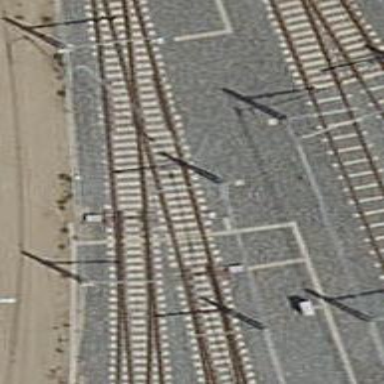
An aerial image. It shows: Railway switch.